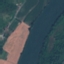
Land use / land cover class: River